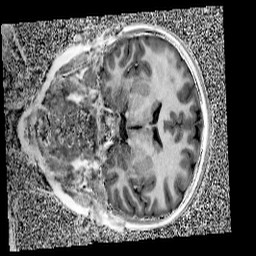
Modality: UNIT1
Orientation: coronal
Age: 9
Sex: female
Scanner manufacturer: siemens
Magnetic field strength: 3 T
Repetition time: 4 s
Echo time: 0.00303 s